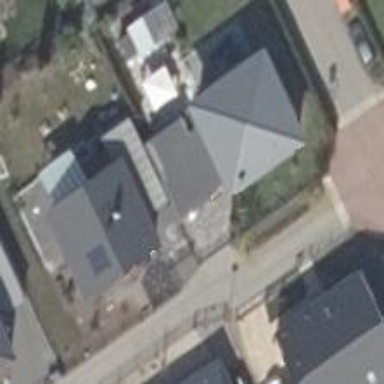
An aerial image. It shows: Building with pyramidal grey roof.